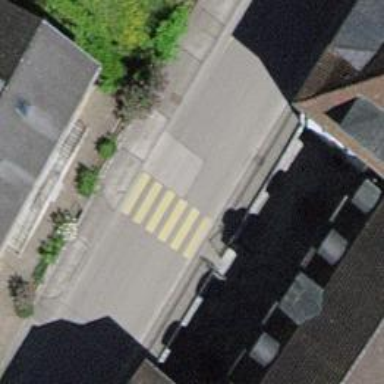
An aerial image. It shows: Zebra crossing on the road.